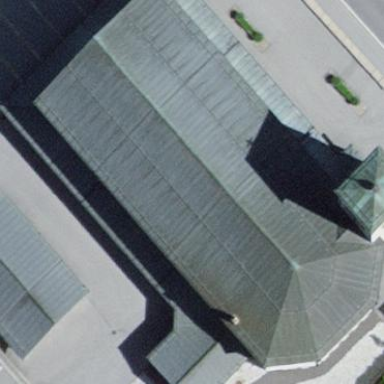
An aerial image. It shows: Building serving as place of worship.